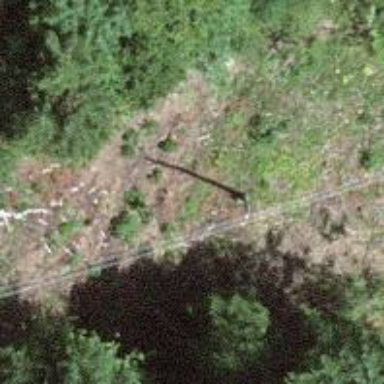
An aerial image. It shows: Power pole.